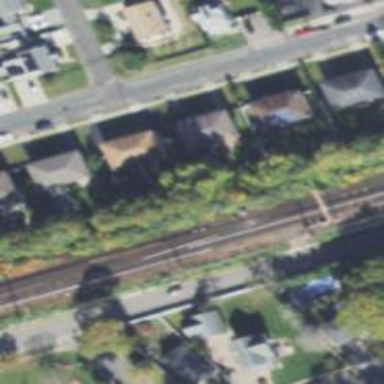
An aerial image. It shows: Electrified railway line.